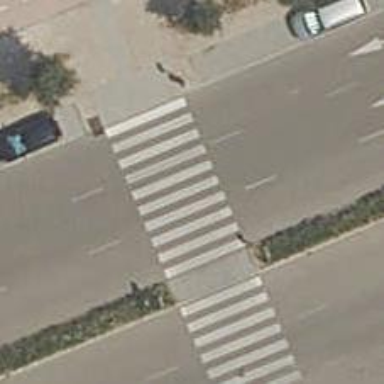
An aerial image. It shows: Uncontrolled crossing on the road.